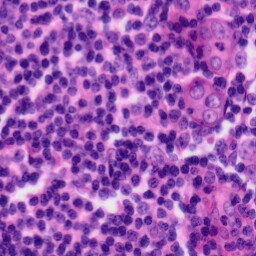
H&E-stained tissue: Tonsil